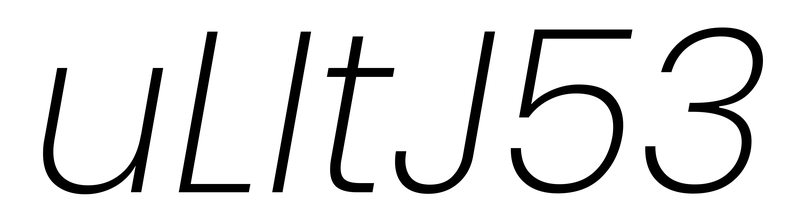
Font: Poppins-ExtraLightItalic